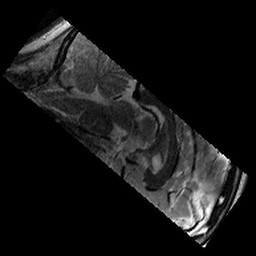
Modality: T2w
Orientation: sagittal
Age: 10
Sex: female
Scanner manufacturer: siemens
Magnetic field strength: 3 T
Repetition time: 9.23 s
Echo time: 0.067 s